Question: I am kind of stuck in achieving what is meant to be a propertyGrid kind of control but in my case for a given property I have value before and value after. e.g. if property is name that it is having two values say name before and name after.
'''
class Person
{
#region class constructor
/// <summary>
/// class constructor
/// </summary>
/// <param name="_person"></param>
public Person(string before,string after)
{
this.nameBefore = before; // assign beforename to namebefore
this.nameAfter = after; // assign aftername to nameAfter
}
#endregion class constructor
#region properties
/// <summary>
/// Name property
/// </summary>
private string nameBefore;
/// <summary>
/// public Property
/// for nameBefore
/// </summary>
public string NameBefore
{
get { return nameBefore; }
set { nameBefore = value; }
}
/// <summary>
/// name property after
/// </summary>
private string nameAfter;
/// <summary>
/// public property for nameAfter
/// </summary>
public string NameAfter
{
get { return nameAfter; }
set { nameAfter = value; }
}
#endregion properties
}
'''
I need to expose all properties of this class which may have its value before and value after. these values are set externally. I need to populate these value much like a propertygrid. but in my case I have got one more additional column (value after).
thats how my xaml looks like:
'''
<Grid>
<Grid.ColumnDefinitions>
<ColumnDefinition />
<ColumnDefinition />
<ColumnDefinition />
</Grid.ColumnDefinitions>
<Grid.RowDefinitions>
<RowDefinition Height="20" />
<RowDefinition />
</Grid.RowDefinitions>
<TextBlock Background="Gray" Padding="5,2,5,5" Grid.Column="0" Grid.Row="0" Text="Property" />
<TextBlock Background="Gray" Padding="5,2,5,5" Grid.Column="1" Grid.Row="0" Text="Before" />
<TextBlock Background="Gray" Padding="5,2,5,5" Grid.Column="2" Grid.Row="0" Text="After" />
<TextBlock Grid.Column="0" Grid.Row="1" Text="Name" />
<TextBlock Grid.Column="1" Grid.Row="1" Text="{Binding Before }" />
<TextBlock Grid.Column="2" Grid.Row="1" Text="{Binding After }" />
</Grid>
'''
I need something like this
property Window

Can we get something like this programmatically? I mean having a property and its multiple value. it can also be multikeyvalue dictionary too?
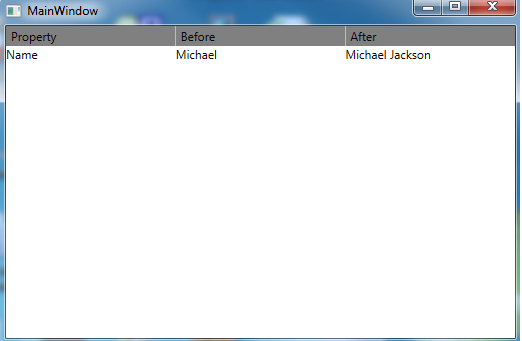
Answer: You'll be wasting a lot of time if you duplicate every property. Instead of doing that, just duplicate the class that contains the properties. In this way, you could do something like this:
Define a class for each row of the 'Grid' (for display purposes):
'''
public class PropertyGridRow : INotifyPropertyChanged
{
public string PropertyName { get; set; }
public object PropertyValueBefore { get; set; }
public object PropertyValueAfter { get; set; }
}
'''
Then you could fill it like this, or slightly differently in a loop:
'''
Person before = GetBeforePerson();
Person after = GetAfterPerson();
...
PropertyGridRow propertyGridRow = new PropertyGridRow();
propertyGridRow.PropertyName = "Some Property";
propertyGridRow.PropertyValueBefore = before.SomeProperty;
propertyGridRow.PropertyValueAfter = after.SomeProperty;
PropertyGridRows.Add(propertyGridRow);
'''
Then display it like this:
'''
<GridView ItemsSource="{Binding PropertyGridRows}" ... />
'''